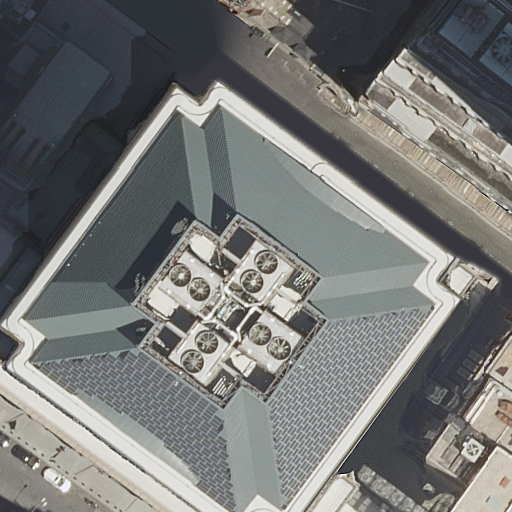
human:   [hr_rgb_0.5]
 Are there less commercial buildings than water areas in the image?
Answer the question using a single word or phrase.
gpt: no

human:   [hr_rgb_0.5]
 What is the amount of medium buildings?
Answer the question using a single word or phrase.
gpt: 1

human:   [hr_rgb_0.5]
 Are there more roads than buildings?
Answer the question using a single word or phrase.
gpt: no

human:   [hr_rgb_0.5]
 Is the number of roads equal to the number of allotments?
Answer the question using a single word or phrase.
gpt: no

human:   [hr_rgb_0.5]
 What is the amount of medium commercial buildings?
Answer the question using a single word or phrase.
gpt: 0

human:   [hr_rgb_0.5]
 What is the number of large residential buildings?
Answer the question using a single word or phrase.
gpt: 4

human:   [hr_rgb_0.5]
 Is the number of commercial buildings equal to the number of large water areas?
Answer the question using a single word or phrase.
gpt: yes

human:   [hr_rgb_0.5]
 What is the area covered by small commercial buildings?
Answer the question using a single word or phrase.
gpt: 0m2

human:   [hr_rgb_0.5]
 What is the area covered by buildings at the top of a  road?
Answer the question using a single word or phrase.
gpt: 3409m2

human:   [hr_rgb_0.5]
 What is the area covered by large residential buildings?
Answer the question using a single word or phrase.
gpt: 3716m2

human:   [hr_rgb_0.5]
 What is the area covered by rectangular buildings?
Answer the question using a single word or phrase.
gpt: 1092m2

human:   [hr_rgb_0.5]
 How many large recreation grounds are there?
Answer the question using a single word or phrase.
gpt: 0

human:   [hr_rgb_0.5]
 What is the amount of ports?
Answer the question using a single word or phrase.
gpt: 0

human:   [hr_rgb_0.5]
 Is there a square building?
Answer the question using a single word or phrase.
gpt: no

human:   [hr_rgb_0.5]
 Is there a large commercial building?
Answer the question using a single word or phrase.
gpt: no

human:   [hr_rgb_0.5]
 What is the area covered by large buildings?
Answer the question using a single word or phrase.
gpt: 3716m2

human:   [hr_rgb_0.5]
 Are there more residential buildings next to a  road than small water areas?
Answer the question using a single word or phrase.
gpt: yes

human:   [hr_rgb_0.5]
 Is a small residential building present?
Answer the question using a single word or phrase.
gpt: yes

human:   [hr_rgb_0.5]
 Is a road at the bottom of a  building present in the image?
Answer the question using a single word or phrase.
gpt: yes

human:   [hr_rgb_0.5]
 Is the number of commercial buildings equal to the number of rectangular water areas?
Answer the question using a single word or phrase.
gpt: yes

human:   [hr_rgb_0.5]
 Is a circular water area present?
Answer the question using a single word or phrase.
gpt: no

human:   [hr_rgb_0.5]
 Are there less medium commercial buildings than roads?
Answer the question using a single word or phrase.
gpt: yes

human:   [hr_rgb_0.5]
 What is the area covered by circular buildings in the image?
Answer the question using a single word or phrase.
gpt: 0m2

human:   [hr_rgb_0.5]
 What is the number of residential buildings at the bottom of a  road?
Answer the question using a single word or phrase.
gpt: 1

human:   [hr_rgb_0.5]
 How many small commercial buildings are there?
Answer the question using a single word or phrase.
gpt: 0

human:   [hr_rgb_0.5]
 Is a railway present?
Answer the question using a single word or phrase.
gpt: no

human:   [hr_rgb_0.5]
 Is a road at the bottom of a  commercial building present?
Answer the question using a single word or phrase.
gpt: no

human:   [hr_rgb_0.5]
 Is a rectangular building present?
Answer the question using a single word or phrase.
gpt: yes

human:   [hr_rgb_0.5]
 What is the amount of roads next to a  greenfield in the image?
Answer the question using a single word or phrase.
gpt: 0

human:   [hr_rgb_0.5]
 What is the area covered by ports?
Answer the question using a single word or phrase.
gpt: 0m2

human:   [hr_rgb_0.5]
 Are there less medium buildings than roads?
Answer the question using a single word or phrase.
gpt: yes

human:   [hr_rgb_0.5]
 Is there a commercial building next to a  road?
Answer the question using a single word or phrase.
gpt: no

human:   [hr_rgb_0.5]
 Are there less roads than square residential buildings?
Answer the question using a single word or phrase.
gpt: no

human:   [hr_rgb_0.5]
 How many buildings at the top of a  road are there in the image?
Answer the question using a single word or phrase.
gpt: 5

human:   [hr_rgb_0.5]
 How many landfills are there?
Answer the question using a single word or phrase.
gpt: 0

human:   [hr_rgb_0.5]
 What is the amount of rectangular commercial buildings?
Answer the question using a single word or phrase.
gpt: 0